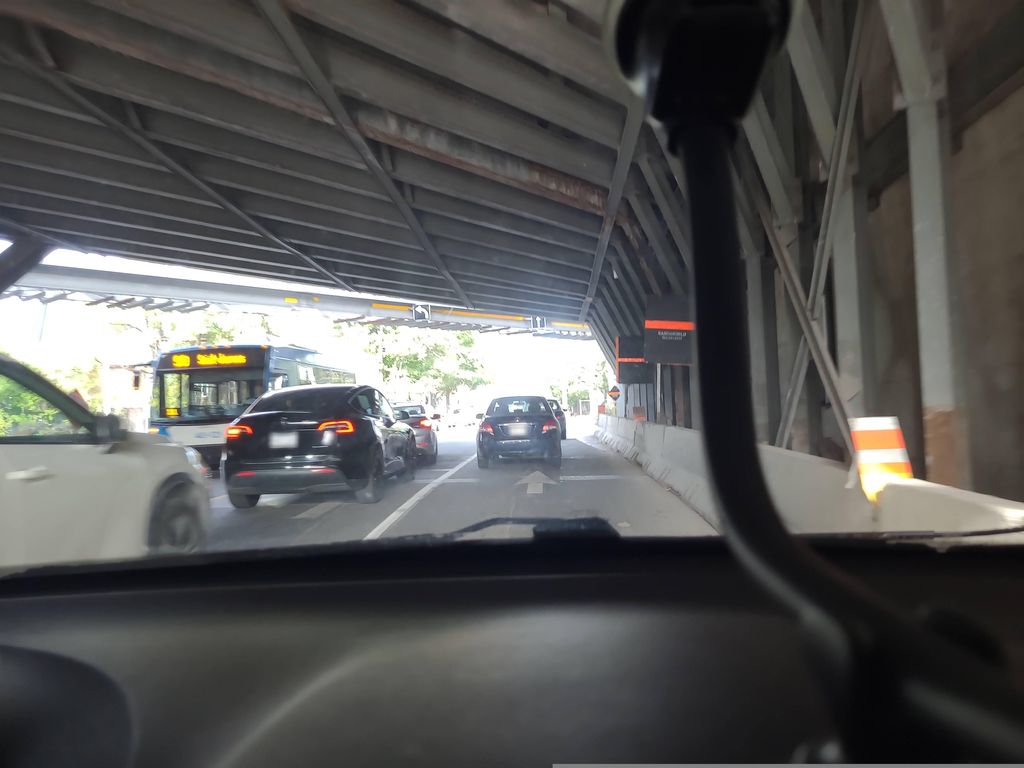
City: montreal